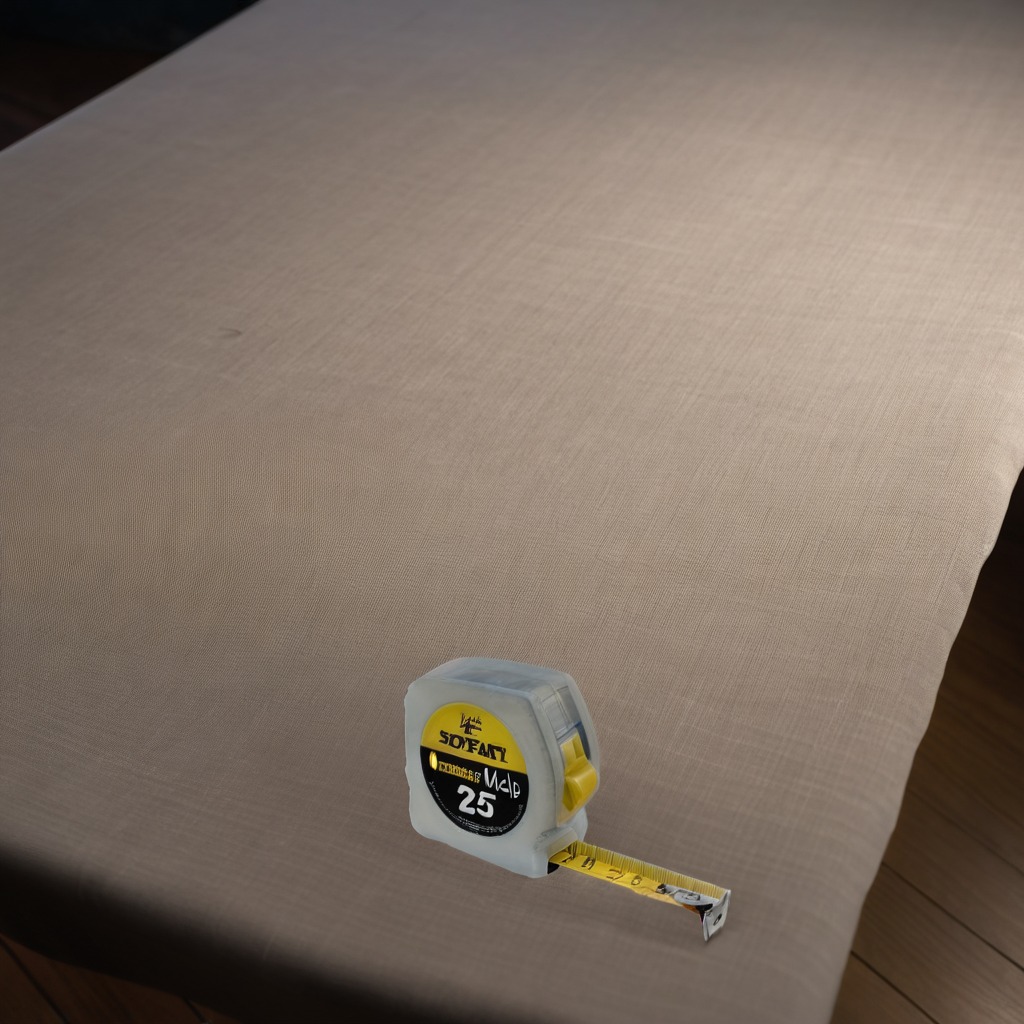
A measuring tape is lying on the wooden table.